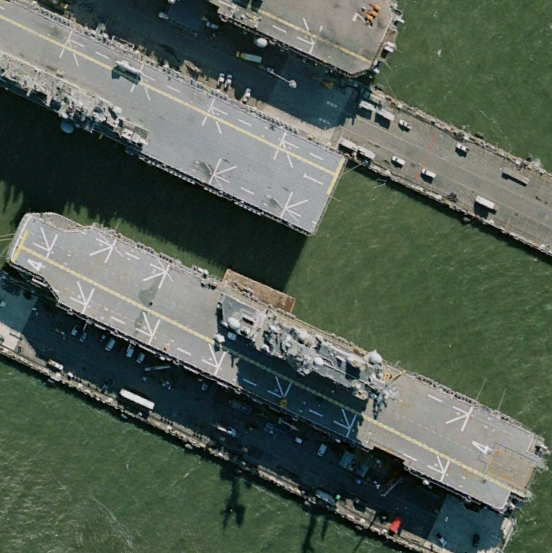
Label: assault